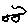
Label: car